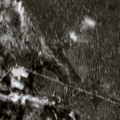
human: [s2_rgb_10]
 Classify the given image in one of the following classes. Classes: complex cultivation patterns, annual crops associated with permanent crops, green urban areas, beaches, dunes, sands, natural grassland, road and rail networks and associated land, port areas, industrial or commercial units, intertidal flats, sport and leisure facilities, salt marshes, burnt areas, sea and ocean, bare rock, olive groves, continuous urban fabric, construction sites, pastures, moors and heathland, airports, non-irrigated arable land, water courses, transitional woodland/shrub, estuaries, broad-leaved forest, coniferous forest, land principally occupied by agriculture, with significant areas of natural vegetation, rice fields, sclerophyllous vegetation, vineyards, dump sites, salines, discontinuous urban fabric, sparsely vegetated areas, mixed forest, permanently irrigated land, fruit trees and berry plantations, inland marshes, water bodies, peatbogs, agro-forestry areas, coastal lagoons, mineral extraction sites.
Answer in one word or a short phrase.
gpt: coniferous forest